Question: Probably my question may be a duplicate, but I am unable to do it in 'ggplot2' ('tidyverse') only?
I want to add count of number of observations and median to each group/element of a box-plot in 'ggplot2'
Here is the reprex
'''
library(tidyverse)
set.seed(123)
df <- iris %>% sample_n(100)
df %>%
mutate(grp = ifelse(Sepal.Width > mean(Sepal.Width), 'Gr-1', 'Gr-2')) %>%
ggplot(aes(x = Species, y = Sepal.Length, fill = grp)) +
geom_boxplot() +
coord_flip() +
facet_wrap(. ~ grp)
'''

<URL>
Expected outcome something like this for all 6 boxes
<URL>
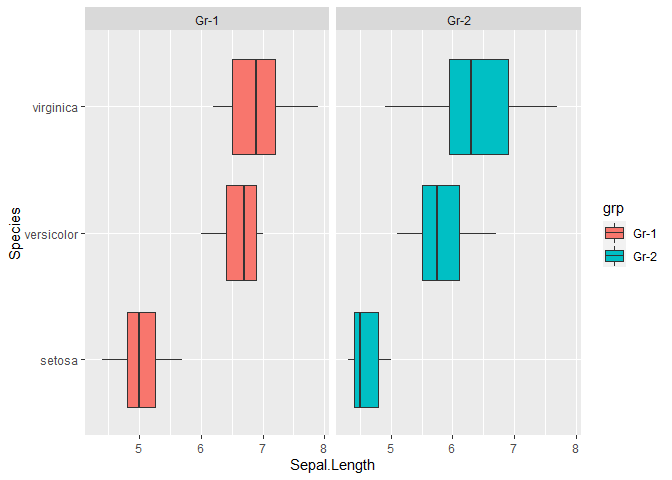
Answer: I think you can use the following solution taken from an <URL>. For this purpose we can make use of 'stat_summary' function, but for its 'fun.data' we have to create a custom function that calculates count and median. It should be noted that we use 'geom_text' in 'stat_summary' so it requires 'x' or 'y' and 'label' argument. So when we write our custom 'stat_box_sum' function we have to make sure that the resulting data frame has these aesthetics as column names:
'''
stat_box_sum <- function(y, upper_limit = max(iris$Sepal.Length)) {
DF <- data.frame(
y = max(y),
label = paste("N:", length(y), "
",
"Median:", median(y), "
")
)
DF
}
stat_box_sum(iris$Sepal.Length)
y label
1 7.9 N: 150
Median: 5.8
df %>%
mutate(grp = ifelse(Sepal.Width > mean(Sepal.Width), 'Gr-1', 'Gr-2')) %>%
ggplot(aes(x = Species, y = Sepal.Length, fill = grp)) +
geom_boxplot() +
coord_flip() +
facet_wrap(. ~ grp) +
stat_summary(
fun.data = stat_box_sum,
geom = "text",
hjust = 0.7,
vjust = 0.7)
'''
<URL>
The only remaining problem I suppose is the adjustment of labels which I try to figure out soon.